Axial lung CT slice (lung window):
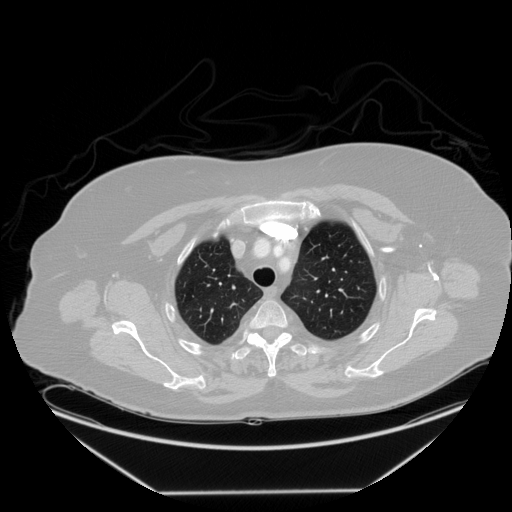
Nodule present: no